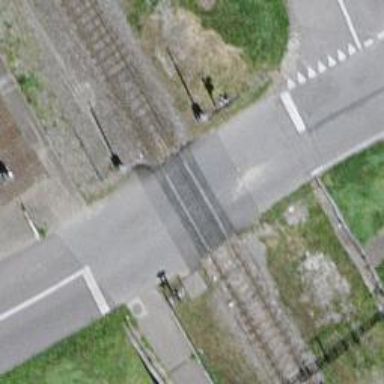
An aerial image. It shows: Level crossing along the railway.